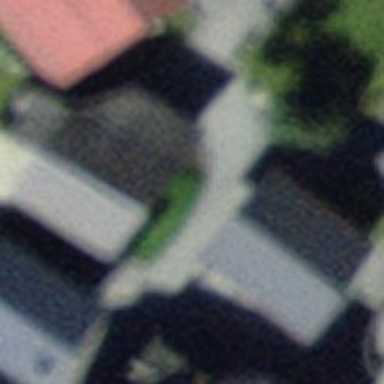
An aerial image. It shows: Alley classified as service road.